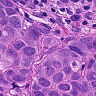
Metastatic tissue present: yes